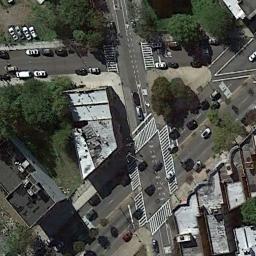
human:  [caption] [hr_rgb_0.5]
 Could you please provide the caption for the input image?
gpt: There are many different shapes of buildings beside the intersection .

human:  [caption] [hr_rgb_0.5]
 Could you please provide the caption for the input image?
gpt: An intersection with dense traffic is between some neatly arranged houses .

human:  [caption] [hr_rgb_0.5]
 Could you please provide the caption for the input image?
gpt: The traffic flows in different directions at the intersection .

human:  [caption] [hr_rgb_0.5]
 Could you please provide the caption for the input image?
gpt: There are many moving and waiting vehicles on the road at the intersection, There are many buildings and some trees around the intersection, And many cars are parked in the open space beside the intersection .

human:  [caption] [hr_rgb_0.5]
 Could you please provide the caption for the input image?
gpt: There are some white buildings and green trees beside the intersection .